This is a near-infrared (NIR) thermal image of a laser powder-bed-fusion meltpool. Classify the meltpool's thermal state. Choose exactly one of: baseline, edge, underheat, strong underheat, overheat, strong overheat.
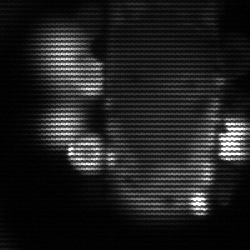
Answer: strong underheat